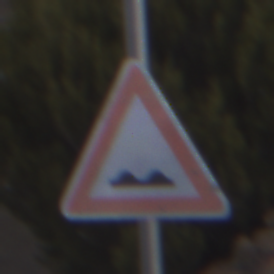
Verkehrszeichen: UnebeneFahrbahn
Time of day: Dusk
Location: Outdoor (Nature)
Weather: Clear
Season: NotSpecified
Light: Natural